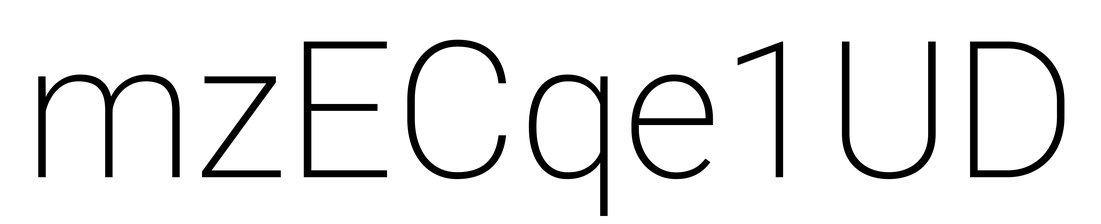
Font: Roboto_ExtraLight